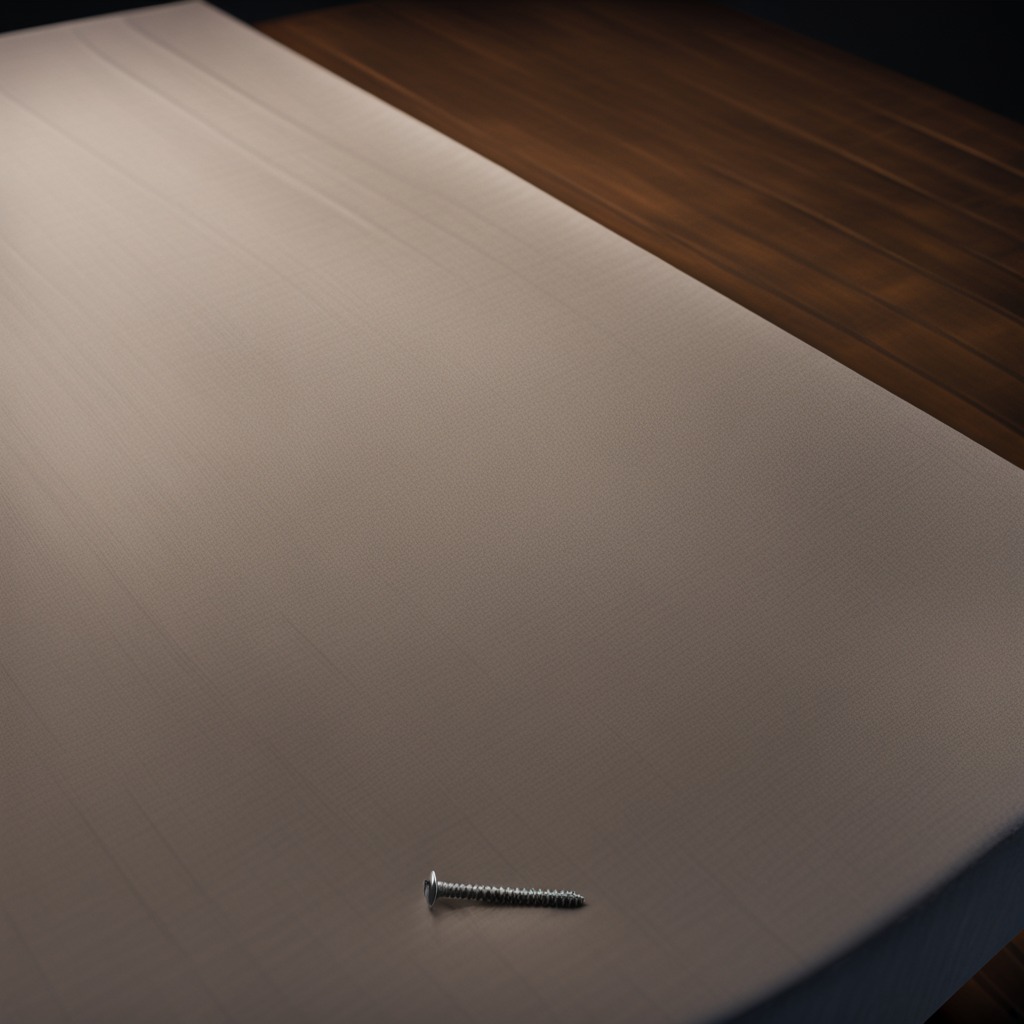
A metal screw is lying on the wooden table.